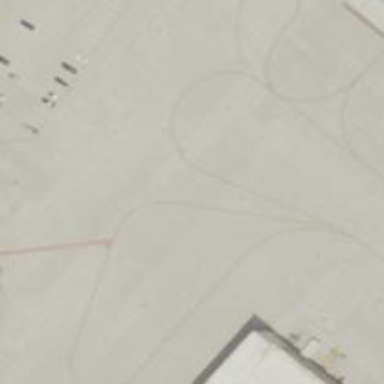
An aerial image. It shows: View of taxiway at the airport.